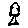
Label: tree